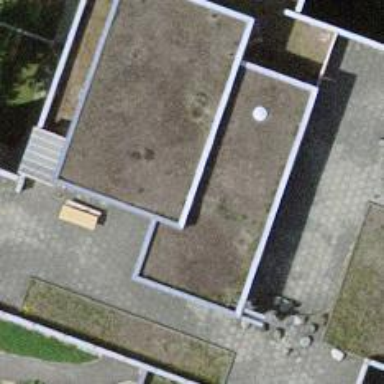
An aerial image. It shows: School building.